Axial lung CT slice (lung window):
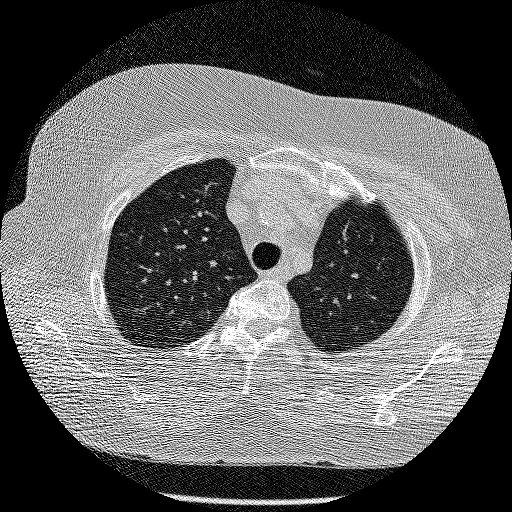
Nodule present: no